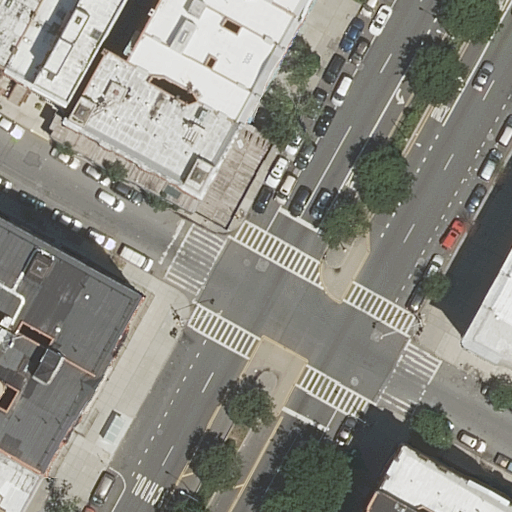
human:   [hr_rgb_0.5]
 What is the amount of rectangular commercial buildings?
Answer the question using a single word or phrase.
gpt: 0

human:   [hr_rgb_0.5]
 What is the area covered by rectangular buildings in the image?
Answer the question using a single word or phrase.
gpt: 261m2

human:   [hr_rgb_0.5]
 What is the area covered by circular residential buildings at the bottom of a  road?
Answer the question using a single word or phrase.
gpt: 0m2

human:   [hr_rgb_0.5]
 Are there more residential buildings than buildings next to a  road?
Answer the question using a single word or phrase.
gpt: no

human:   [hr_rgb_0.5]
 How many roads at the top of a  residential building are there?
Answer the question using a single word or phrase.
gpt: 4

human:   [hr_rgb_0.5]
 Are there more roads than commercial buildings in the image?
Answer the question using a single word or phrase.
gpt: yes

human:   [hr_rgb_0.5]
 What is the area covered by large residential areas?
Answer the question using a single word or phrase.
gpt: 0m2

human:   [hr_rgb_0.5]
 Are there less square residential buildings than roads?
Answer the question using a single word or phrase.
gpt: yes

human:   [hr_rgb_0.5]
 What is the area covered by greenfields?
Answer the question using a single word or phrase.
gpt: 0m2

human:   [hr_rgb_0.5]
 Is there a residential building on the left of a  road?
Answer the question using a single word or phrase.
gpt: yes

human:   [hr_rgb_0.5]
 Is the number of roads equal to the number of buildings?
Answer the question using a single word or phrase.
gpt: no

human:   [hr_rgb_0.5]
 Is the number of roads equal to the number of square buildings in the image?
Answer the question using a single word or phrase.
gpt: no

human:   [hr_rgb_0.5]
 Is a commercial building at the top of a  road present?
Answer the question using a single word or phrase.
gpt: no

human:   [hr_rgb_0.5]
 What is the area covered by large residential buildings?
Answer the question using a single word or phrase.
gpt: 0m2

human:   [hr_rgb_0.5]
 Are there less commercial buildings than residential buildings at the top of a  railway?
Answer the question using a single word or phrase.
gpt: no

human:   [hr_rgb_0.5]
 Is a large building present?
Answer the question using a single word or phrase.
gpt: no

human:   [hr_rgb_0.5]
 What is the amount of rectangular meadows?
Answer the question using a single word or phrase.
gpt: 0

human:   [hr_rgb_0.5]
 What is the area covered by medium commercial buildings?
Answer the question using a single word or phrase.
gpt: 0m2

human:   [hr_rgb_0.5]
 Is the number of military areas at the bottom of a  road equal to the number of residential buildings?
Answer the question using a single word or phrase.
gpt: no

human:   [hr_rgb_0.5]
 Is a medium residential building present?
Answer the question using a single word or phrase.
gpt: yes

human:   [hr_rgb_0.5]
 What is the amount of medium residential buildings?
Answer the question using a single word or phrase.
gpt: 6

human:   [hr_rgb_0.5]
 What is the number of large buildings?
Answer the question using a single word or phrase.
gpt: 0

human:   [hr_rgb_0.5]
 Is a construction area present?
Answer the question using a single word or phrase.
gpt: no

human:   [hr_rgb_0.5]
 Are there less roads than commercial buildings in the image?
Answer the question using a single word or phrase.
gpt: no

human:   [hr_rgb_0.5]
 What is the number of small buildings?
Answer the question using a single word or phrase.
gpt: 6

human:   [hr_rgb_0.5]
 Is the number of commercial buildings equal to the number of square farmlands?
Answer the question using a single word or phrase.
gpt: yes

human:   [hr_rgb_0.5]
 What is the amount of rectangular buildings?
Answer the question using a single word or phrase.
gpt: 6

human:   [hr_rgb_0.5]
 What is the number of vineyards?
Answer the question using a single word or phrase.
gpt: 0

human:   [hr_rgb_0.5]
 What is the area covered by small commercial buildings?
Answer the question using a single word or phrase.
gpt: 0m2

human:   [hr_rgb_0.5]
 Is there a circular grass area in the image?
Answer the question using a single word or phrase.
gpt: no

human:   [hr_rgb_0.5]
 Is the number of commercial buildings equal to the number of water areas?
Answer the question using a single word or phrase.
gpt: yes

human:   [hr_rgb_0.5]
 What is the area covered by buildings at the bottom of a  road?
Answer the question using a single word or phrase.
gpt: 1635m2

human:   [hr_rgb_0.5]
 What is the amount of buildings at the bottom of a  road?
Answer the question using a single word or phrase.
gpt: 6

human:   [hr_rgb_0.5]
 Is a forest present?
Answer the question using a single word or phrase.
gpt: no

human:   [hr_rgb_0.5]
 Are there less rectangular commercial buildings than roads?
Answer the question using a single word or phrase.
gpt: yes

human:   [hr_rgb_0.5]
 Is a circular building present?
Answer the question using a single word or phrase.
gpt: no